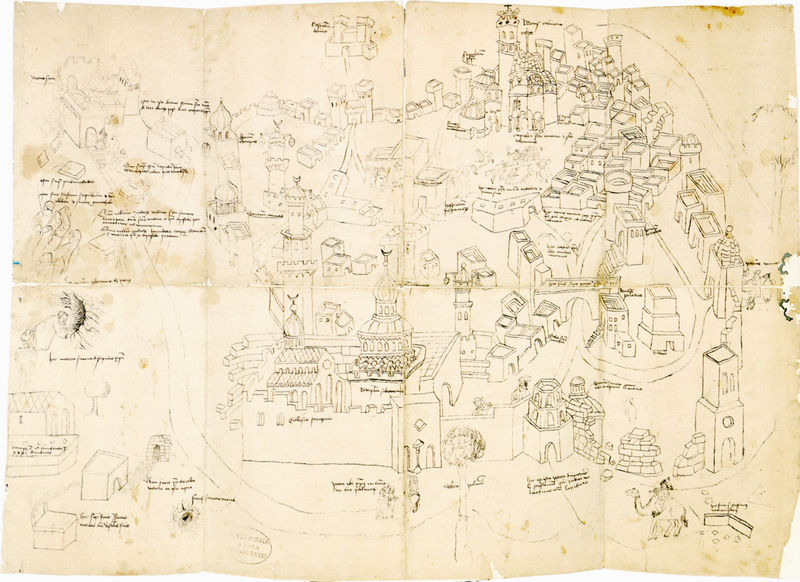
Titel: Jerusalemplan
Künstler: Sebald d.J. Rieter
Standort: München
Institution: Bayerische Staatsbibliothek
Schlagwörter: baum, feder, mann, weiß, bäume, fluss, ocker, stadt, braun, hell, schwarz, skizze, strasse, zeichnung, anlage, gebäude, haus, schloss, tier, tiere, weg, beige, alt, falten, mensch, steine, häuser, brücke, kirche, wege, blatt, turm, schrift, papier, ansicht, ort, perspektive, studie, dorf, dächer, mauer, grafik, graphik, vergilbt, vogelperspektive, häuse, kuppel, tor, zinnen, straßen, zwiebel, tusche, zettel, burg, kuppeln, moschee, orient, türme, palast, draufsicht, halbmond, kuppe, seite, schwarzweiß, srasse, beschriftung, bleistift, stempel, entwurf, flecken, pergament, tore, stadttor, karte, arabisch, mauern, leder, mittelalter, geknickt, stadtmauer, mappe, plan, tempel, skizzen, szenen, türkei, bau, handschrift, beschreibung, gen, tunis, zeichnungen, flachdach, bauwerke, kamel, notizen, stadtplan, übersicht, istanbul, falz, knicke, papyrus, medina, verblasst, minaret, verblichen, stadtanlage, mosche, damaskus, bagdad, falzen, faltungen, zeich ung, kmel, hagia, burgplan, geknckt